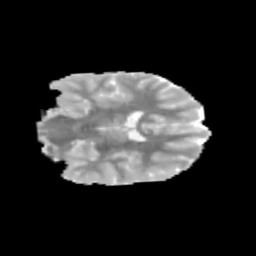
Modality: MD
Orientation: coronal
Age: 11
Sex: female
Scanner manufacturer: siemens
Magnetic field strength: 3 T
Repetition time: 3.8 s
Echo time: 0.07 s